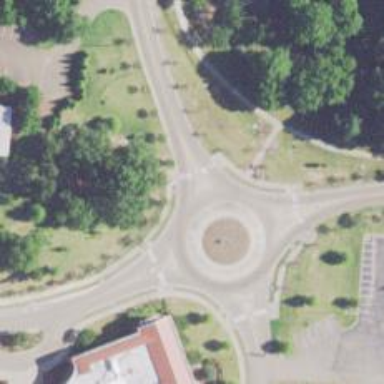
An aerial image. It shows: Roundabout on residential road.